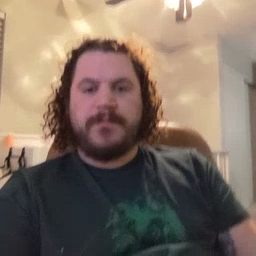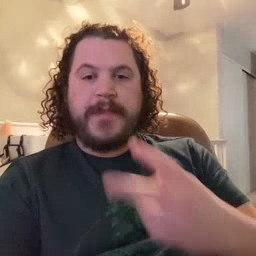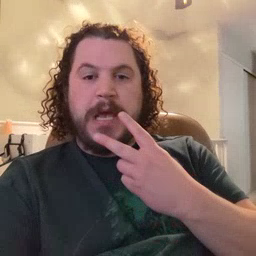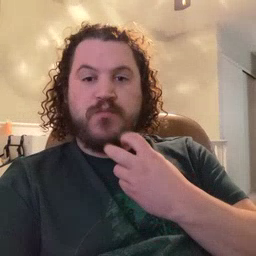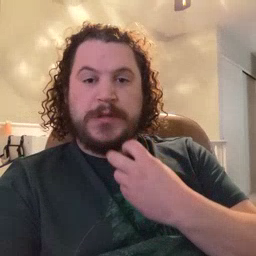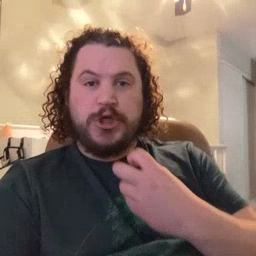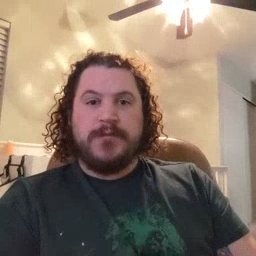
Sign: underwear